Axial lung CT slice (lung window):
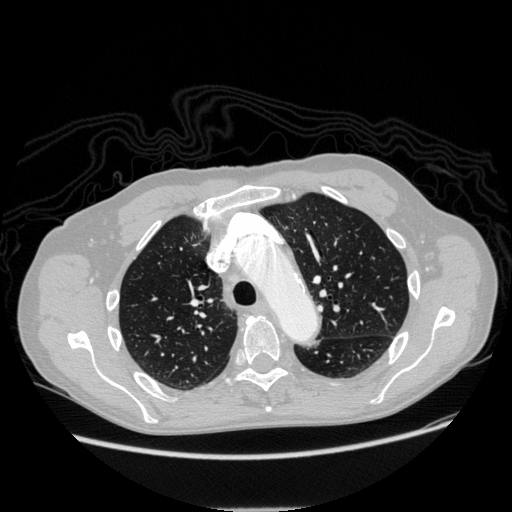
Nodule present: no